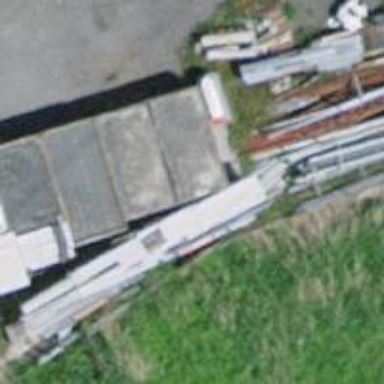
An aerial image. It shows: Garage building.